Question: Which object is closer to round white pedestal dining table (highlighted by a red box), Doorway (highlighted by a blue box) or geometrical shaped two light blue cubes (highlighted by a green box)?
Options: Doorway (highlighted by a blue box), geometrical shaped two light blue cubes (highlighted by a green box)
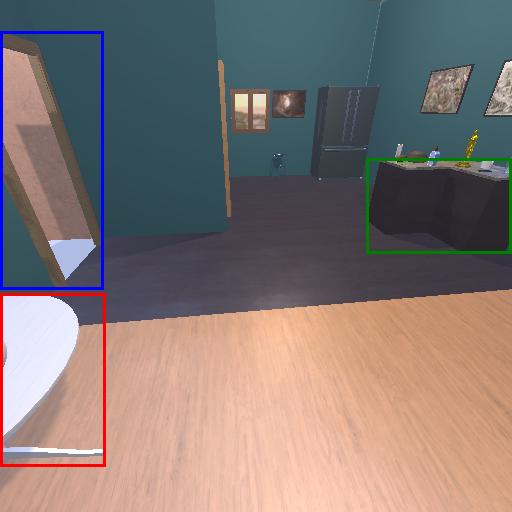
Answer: Doorway (highlighted by a blue box)